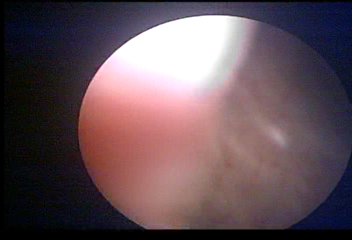
Modality: WLC
Class: Normal mucosa
Bladder cancer association: No